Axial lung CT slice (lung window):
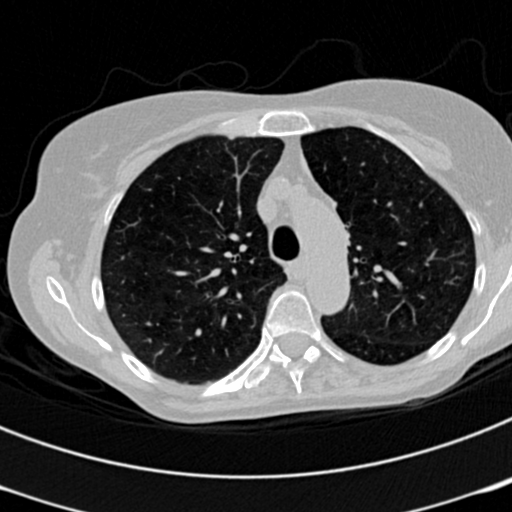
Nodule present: no